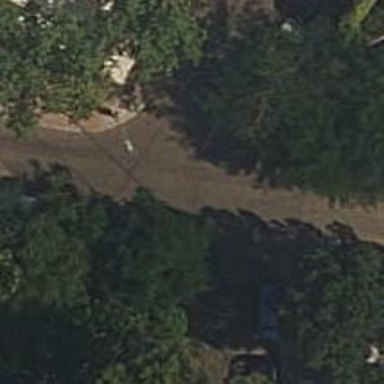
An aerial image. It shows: Residential road with asphalt surface and parallel on-street parking lanes on both sides. The sidewalks are paved with paving stones on both sides of the road.